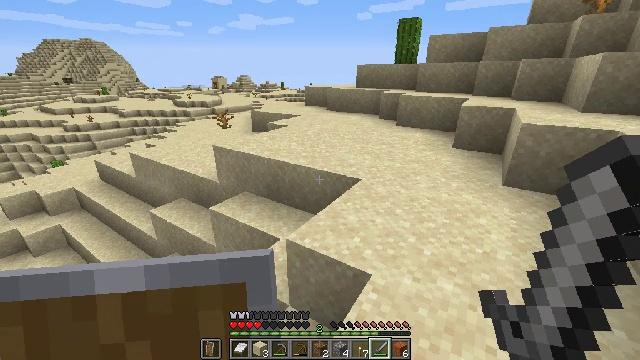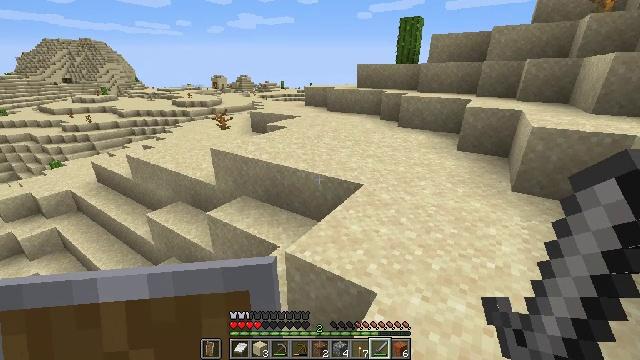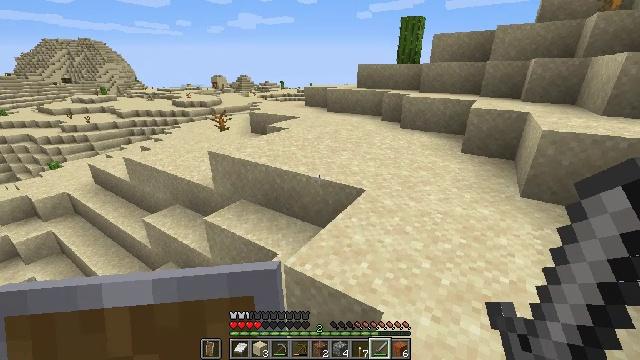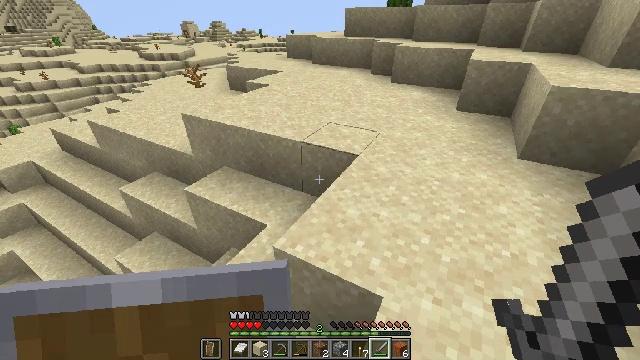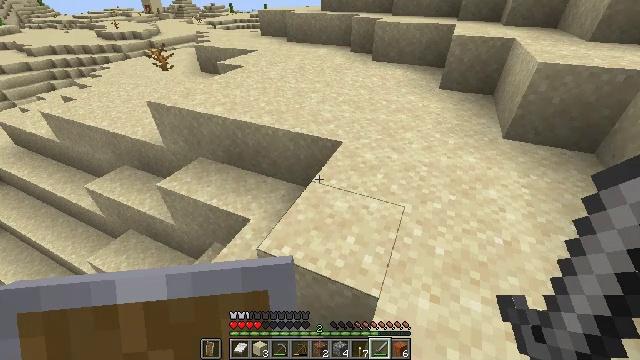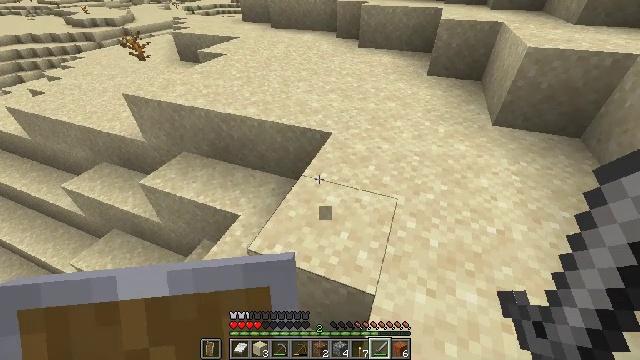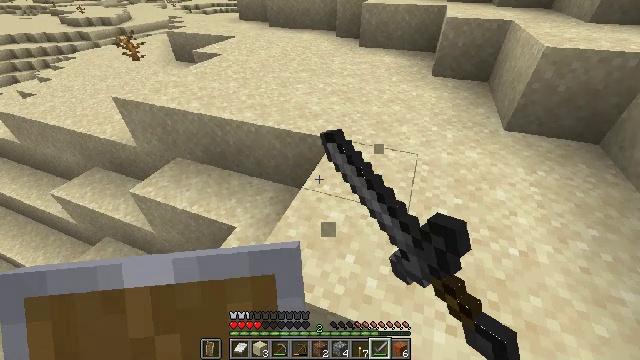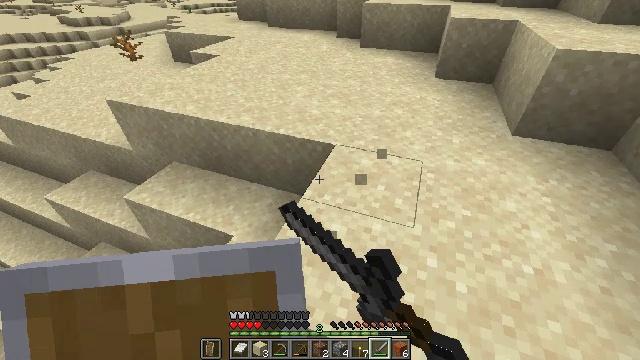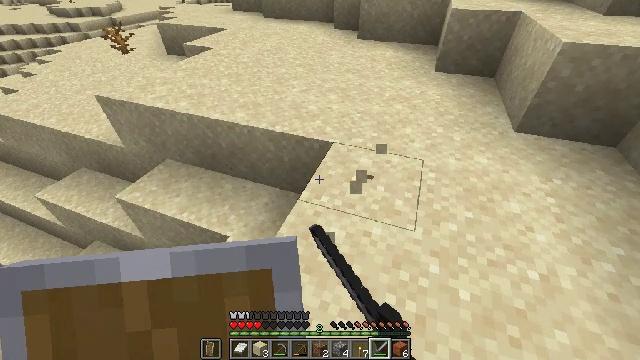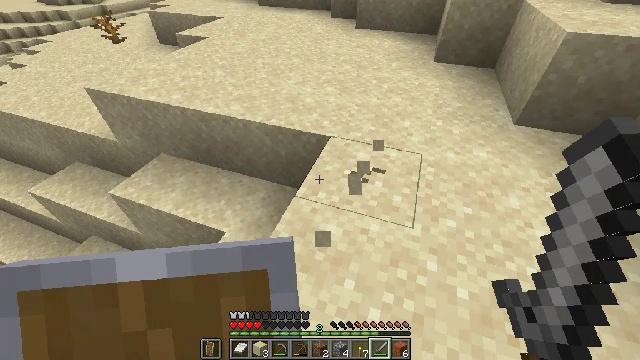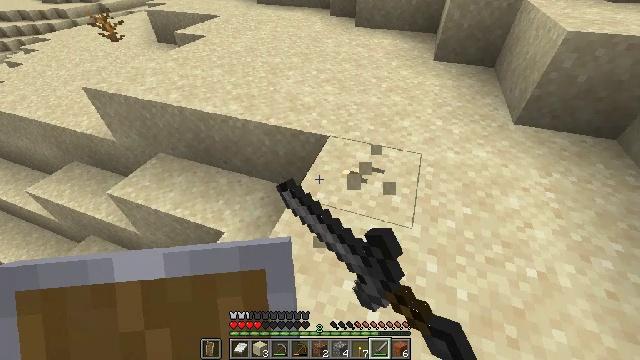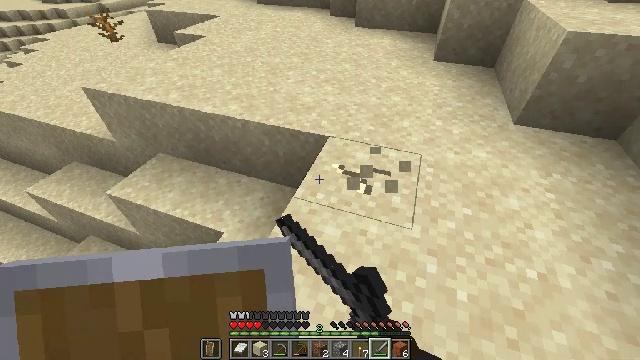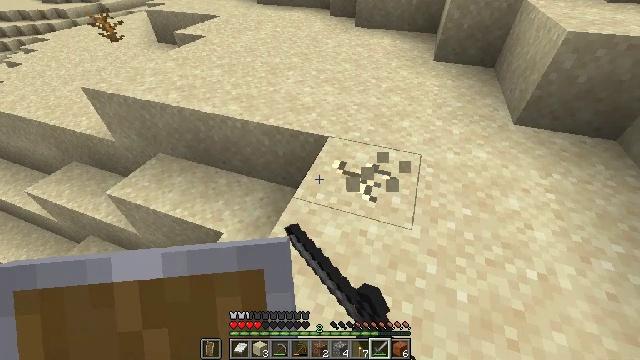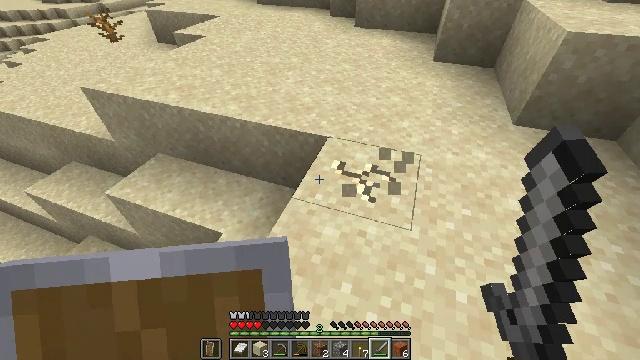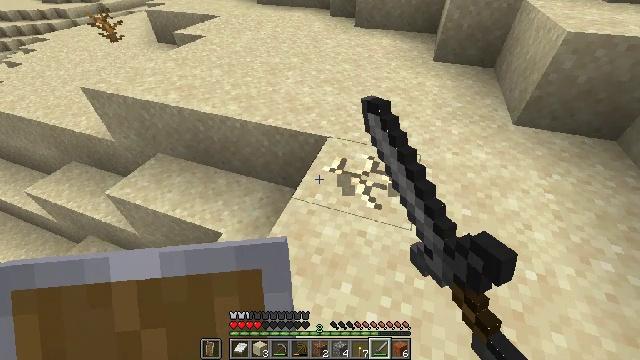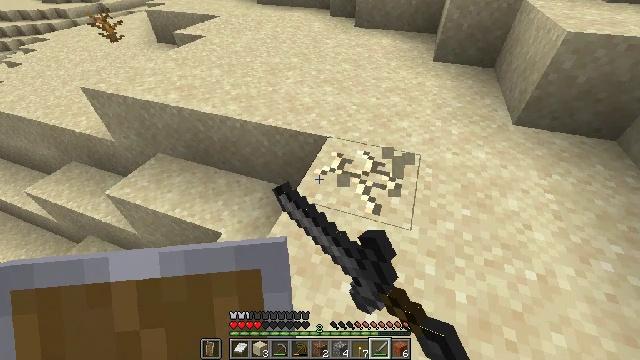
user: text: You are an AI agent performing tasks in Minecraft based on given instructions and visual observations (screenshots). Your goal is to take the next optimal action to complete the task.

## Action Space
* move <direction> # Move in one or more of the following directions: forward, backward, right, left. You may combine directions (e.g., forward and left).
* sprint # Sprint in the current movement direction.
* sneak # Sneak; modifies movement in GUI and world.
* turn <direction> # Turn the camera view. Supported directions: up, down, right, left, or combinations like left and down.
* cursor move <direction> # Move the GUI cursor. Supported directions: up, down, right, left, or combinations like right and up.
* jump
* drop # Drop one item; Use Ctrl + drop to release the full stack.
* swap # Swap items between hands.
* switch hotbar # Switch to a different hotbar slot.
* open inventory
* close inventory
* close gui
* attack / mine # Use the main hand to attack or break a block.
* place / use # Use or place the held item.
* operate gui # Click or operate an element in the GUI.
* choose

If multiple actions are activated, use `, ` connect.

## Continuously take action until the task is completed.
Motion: motion action
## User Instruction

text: Break the sand block.
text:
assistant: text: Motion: move forward
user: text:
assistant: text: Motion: move forward
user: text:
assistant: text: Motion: move forward, turn right and down
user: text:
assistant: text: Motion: move forward, turn right and down
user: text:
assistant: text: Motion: move forward, turn right and down, attack / mine
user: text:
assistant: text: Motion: move forward, attack / mine
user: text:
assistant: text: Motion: attack / mine
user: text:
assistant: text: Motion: turn down, attack / mine
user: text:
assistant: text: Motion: turn down, attack / mine
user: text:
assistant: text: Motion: attack / mine
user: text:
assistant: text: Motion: attack / mine
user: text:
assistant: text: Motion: attack / mine
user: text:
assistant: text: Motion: attack / mine
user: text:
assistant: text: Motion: attack / mine
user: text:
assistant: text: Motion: attack / mine
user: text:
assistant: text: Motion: attack / mine
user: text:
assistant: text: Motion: attack / mine
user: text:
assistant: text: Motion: attack / mine
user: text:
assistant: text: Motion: turn down, attack / mine
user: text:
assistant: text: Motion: turn down, attack / mine
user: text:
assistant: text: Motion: attack / mine
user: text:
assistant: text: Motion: attack / mine
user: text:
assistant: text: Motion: attack / mine
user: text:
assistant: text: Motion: attack / mine
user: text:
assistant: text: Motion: turn down, attack / mine
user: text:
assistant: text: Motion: turn down, attack / mine
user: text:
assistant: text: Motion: attack / mine
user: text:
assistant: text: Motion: turn right and down, attack / mine
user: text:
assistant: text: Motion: turn right and down, attack / mine
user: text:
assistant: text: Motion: turn right and down, attack / mine